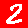
Digit: 2